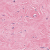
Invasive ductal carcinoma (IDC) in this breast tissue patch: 0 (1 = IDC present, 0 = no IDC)